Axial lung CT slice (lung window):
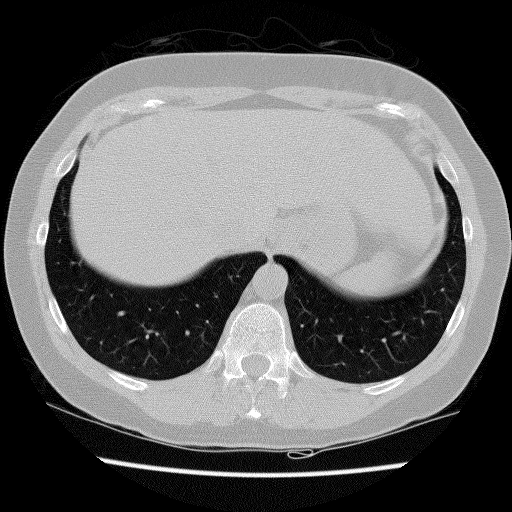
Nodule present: no